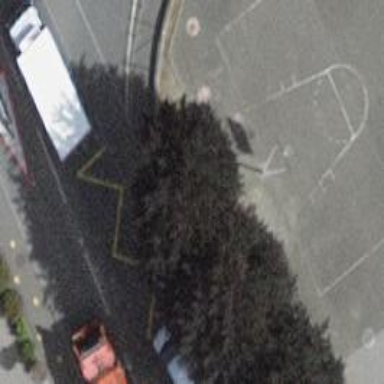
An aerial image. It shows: Bus stop along the road.